Field crop: tomato
Growth stage: 2
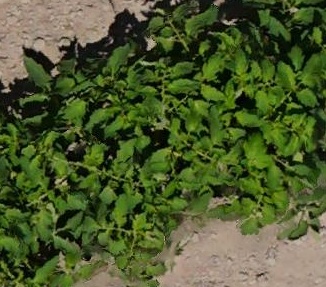
Species: tomato